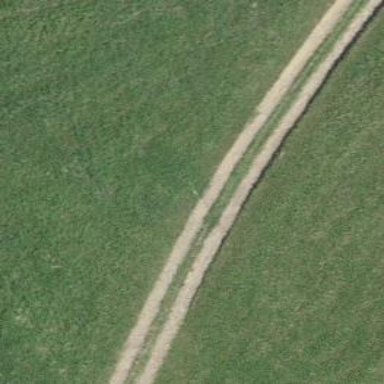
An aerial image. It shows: Track road with grade3 tracktype.